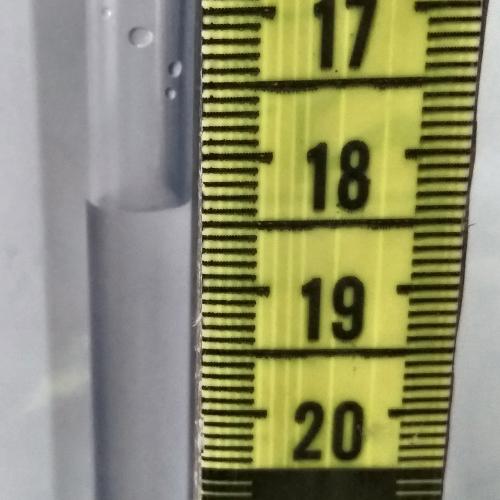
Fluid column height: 18.3 cm